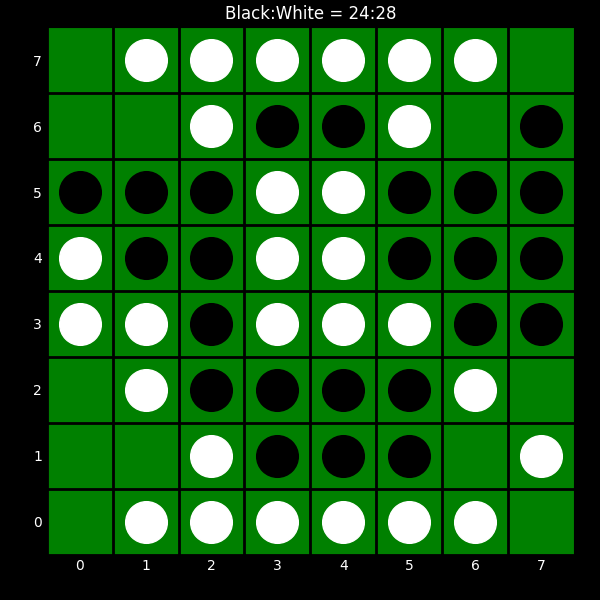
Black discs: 24
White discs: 28